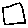
Label: square